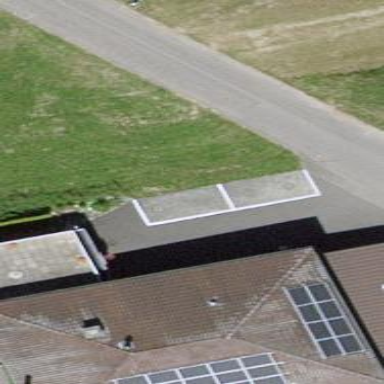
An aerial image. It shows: Residential building.